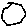
Label: hexagon